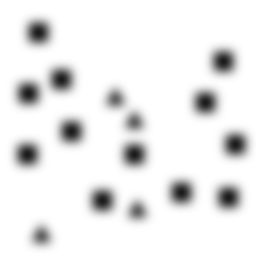
Squares: 12
Triangles: 4
Stars: 0
Total shapes: 16